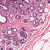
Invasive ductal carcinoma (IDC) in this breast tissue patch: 0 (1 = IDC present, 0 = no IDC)